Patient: sex F, age 59
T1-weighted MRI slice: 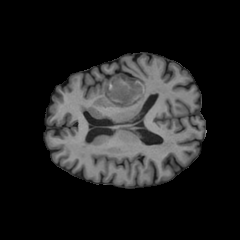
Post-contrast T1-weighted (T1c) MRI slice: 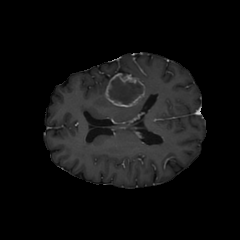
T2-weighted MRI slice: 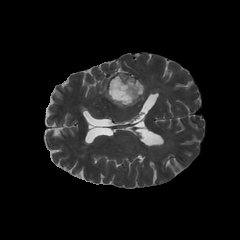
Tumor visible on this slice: yes
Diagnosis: Glioblastoma, IDH-wildtype
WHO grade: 4